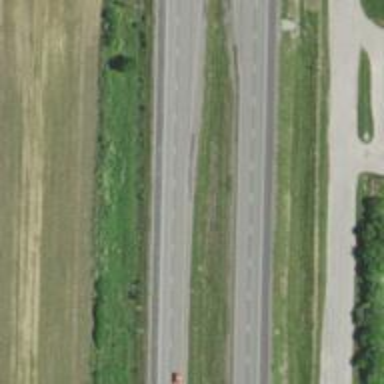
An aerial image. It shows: Trunk highway with expressway features.